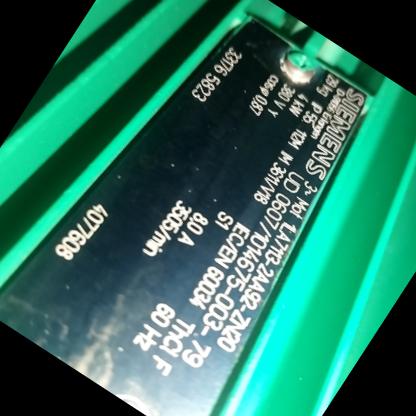
Klasa: tabliczka-znamionowa